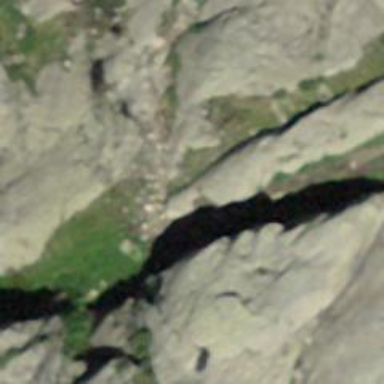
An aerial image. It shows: Rocky path.